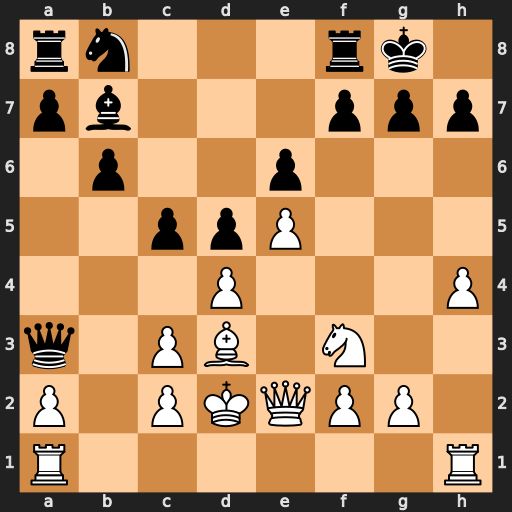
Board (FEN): rn3rk1/pb3ppp/1p2p3/2ppP3/3P3P/q1PB1N2/P1PKQPP1/R6R
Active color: w
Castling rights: -
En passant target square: -
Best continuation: Bxh7+ Kxh7 Ng5+ Kh6 Qd3 f5 exf6